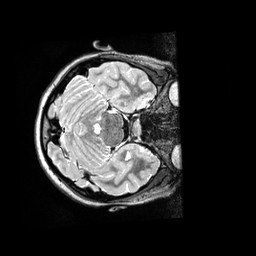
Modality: T2w
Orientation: axial
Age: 14
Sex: female
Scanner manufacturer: siemens
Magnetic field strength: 3 T
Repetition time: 3.2 s
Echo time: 0.564 s